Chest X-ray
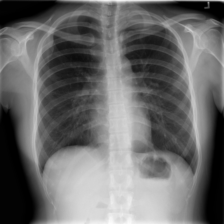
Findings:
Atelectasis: negative
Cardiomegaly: negative
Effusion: negative
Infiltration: negative
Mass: negative
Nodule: negative
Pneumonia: negative
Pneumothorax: negative
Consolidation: negative
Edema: negative
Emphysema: negative
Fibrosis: negative
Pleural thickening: negative
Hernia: negative